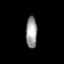
Tissue: prostate
Cell type: Epithelial cells
Senescence score: 0.3129
Nuclear area (px): 341
Mean DAPI intensity: 156.138